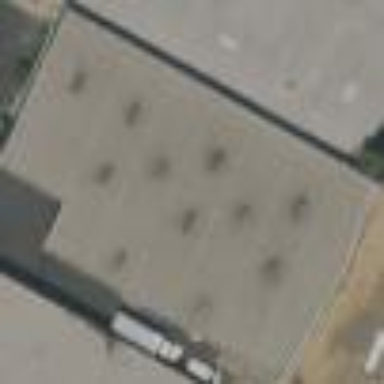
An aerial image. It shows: Warehouse building.